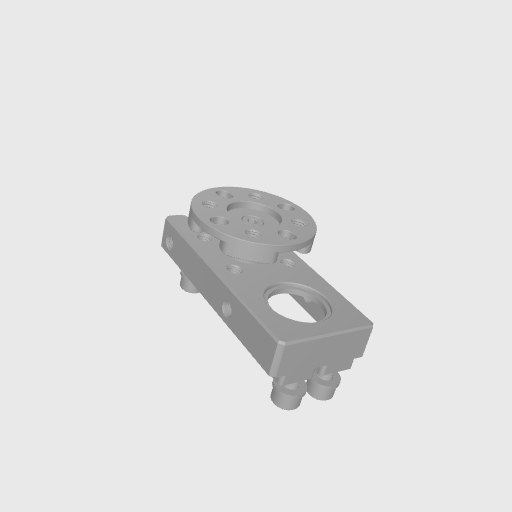
Part: CompactServoBlock27W